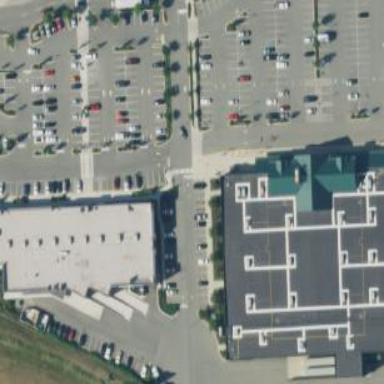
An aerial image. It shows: Outdoor retail shop.